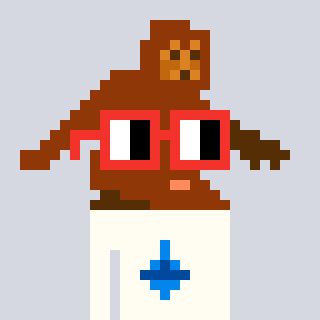
a pixel art character with square red glasses, a bigfoot-shaped head and a grayscale-colored body on a cool background